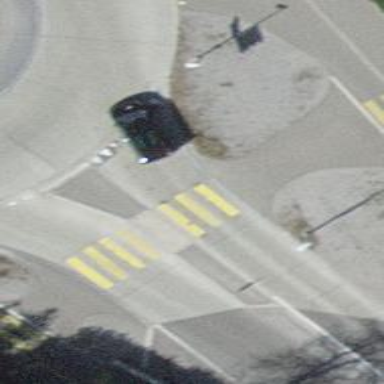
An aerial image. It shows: Asphalt road with primary highway designation. There are separate sidewalks on both sides.